Question: I would like tot give my 'Print this Page' button a special magical property sothat it automatically enabled the by default unset property (see picture) namely to Do Print the Backgrounds of div colors and bg images etc.
'''
<a href="#" onclick="javascript:window.print()"><? echo __('Print'); ?></a>
'''
Clues, ideas, code, answers or suggestions as answers are all tremmendously welcome and I a will appreciate any hints at all for this dream to come true. Thanks in advance.

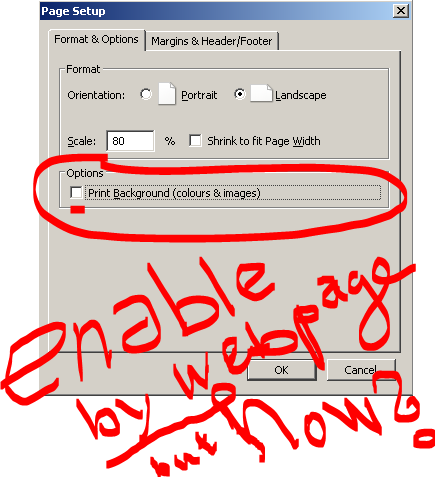
Answer: This cannot be done, unfortunately. This is disabled across all browsers by default (unless a user changes it in settings).